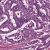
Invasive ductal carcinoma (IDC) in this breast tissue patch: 1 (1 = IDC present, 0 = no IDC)